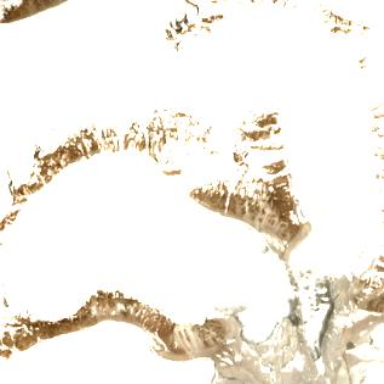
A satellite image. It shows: Stunning view of glacier.